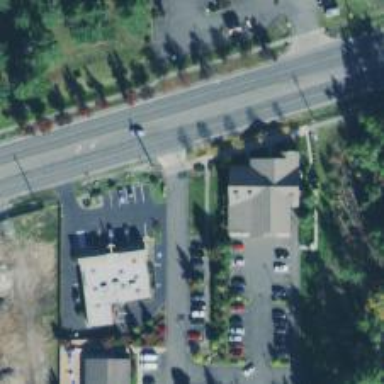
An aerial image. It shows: Veterinary facility.